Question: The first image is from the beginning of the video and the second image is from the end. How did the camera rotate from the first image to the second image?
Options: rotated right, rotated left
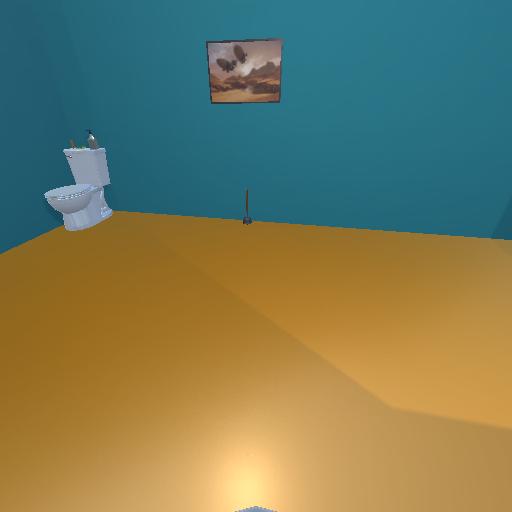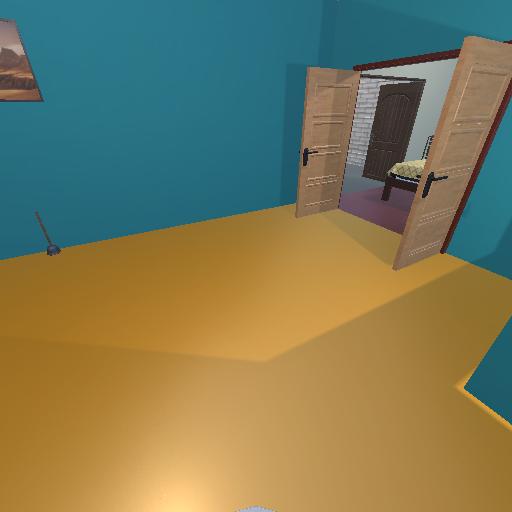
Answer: rotated right